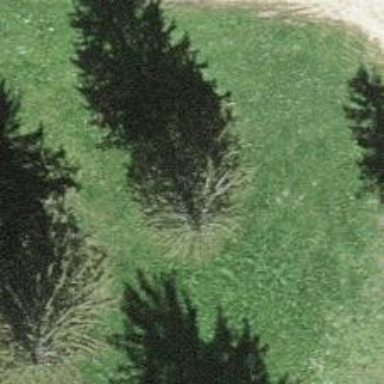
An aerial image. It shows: Beautiful tree in nature.